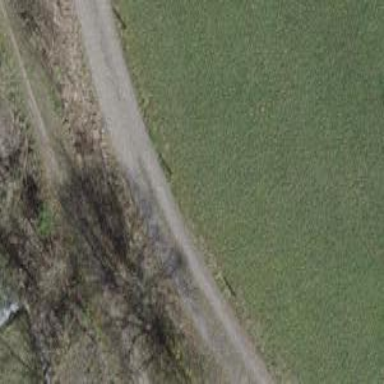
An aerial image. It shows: Track road with grade3 tracktype.